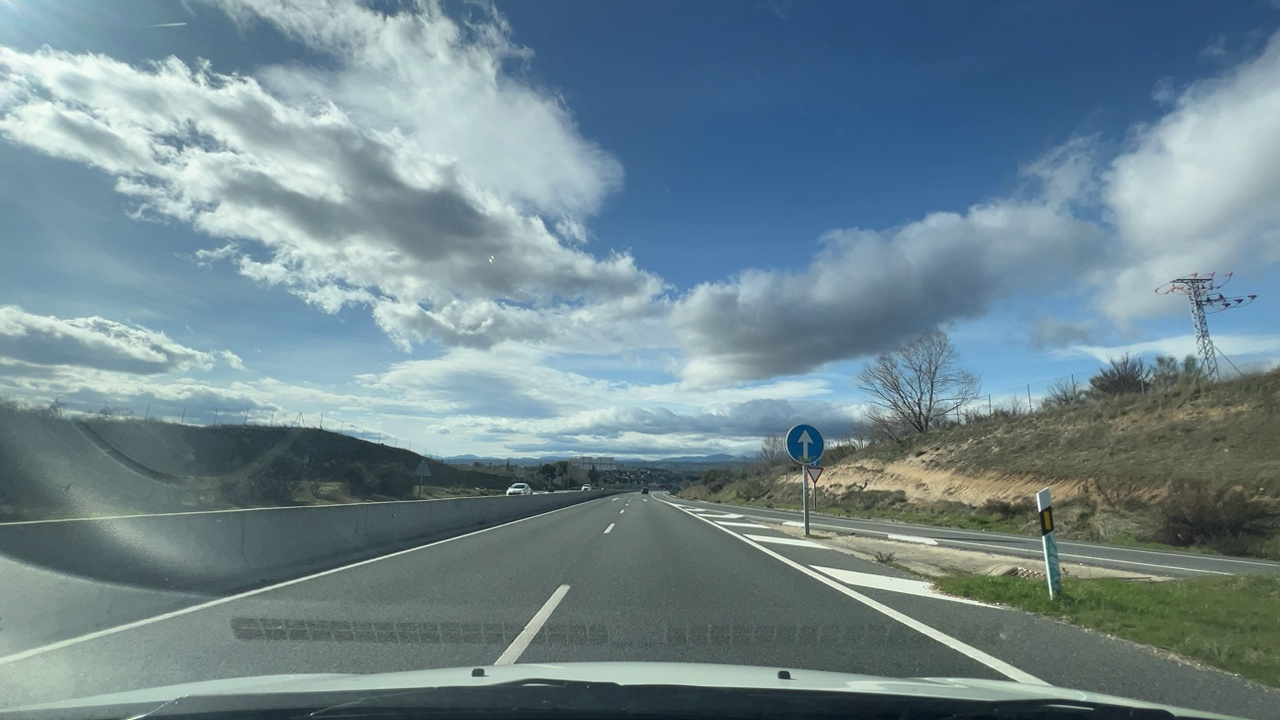
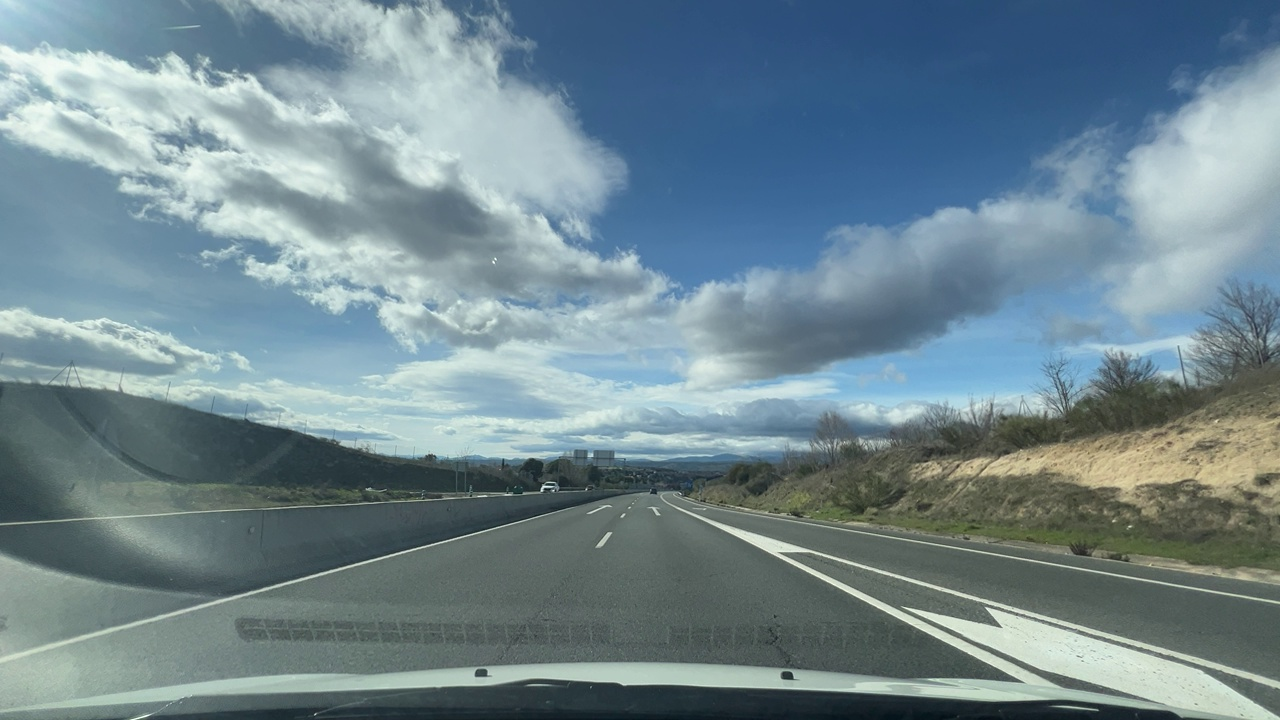
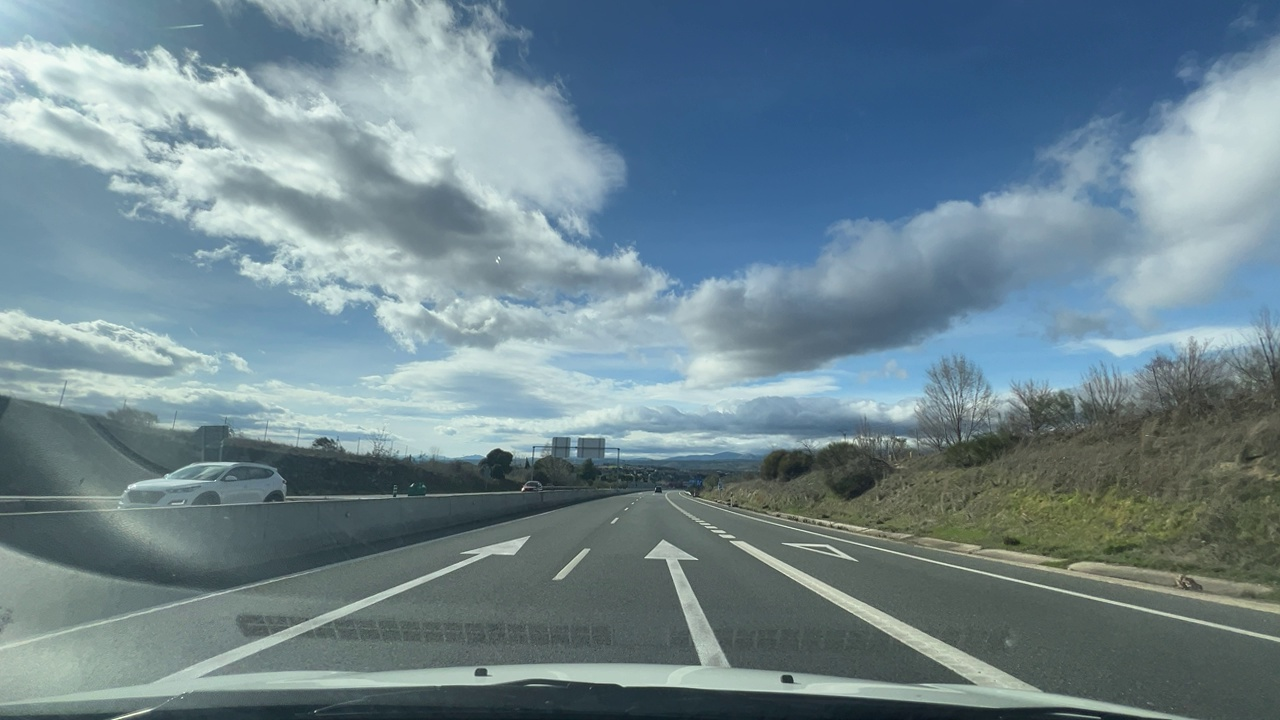
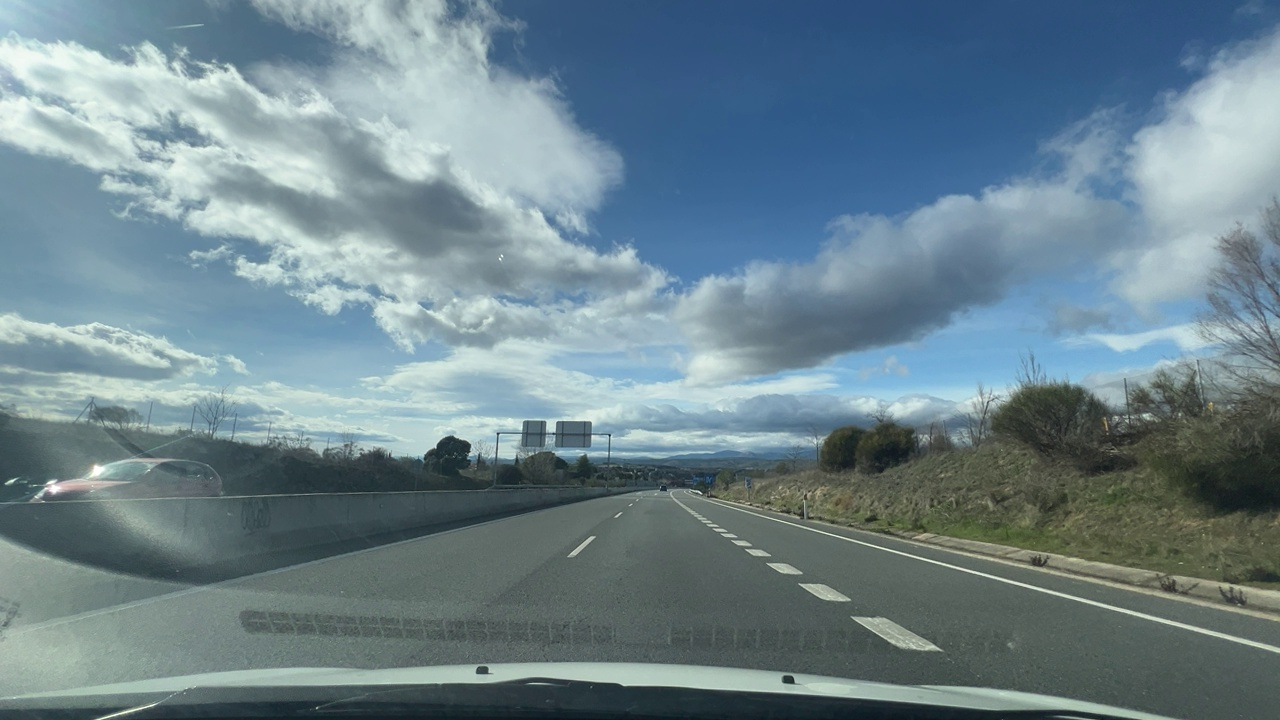
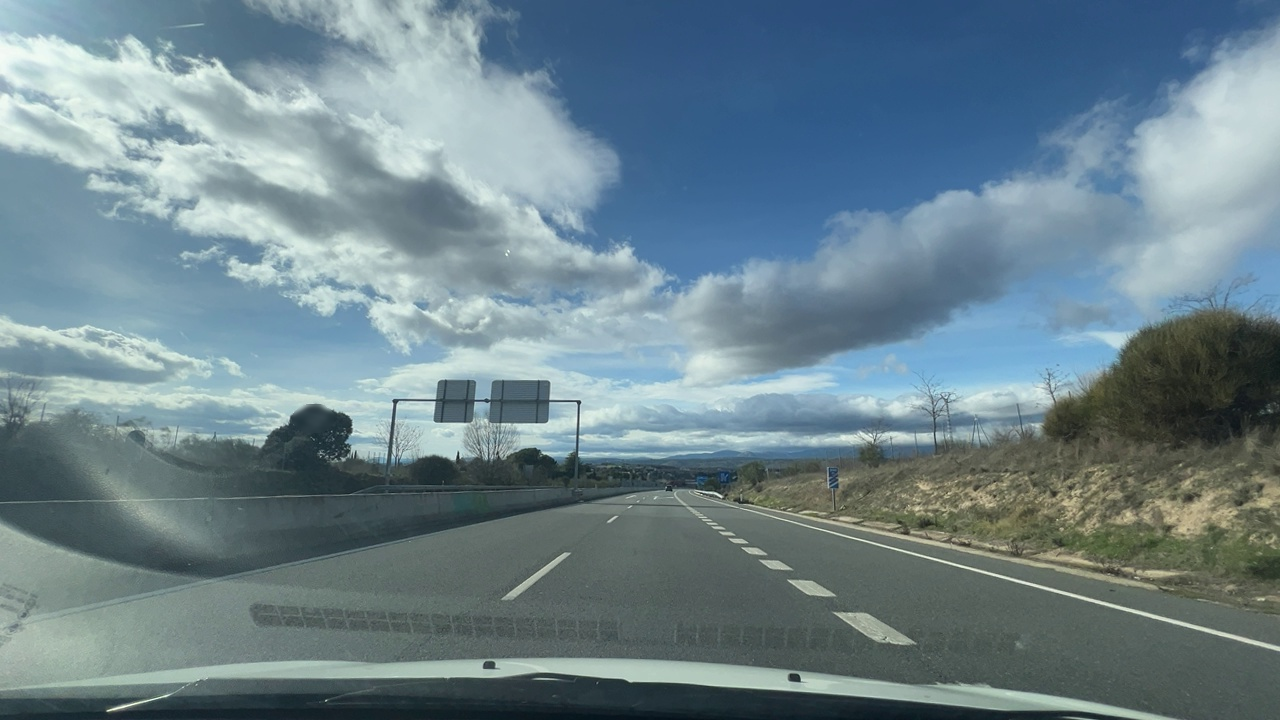
Situation: empty
Question: Is the ego vehicle traveling on a highway?
Answer: Yes
Reasoning: Multiple wide lanes and highway-style signage indicate a highway environment.

Situation: empty
Question: Is the ego vehicle entering or exiting a highway?
Answer: No
Reasoning: The ego vehicle is travelling inside the highway

Situation: empty
Question: Are speed bumps, crosswalks, or construction-related obstacles present in the ego lane?
Answer: No
Reasoning: There are no speed bumps, crosswalks, or construction-related obstacles present in the ego lane

Situation: empty
Question: Do you observe any red traffic light regulating the ego lane?
Answer: No
Reasoning: There are no traffic lights visible